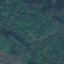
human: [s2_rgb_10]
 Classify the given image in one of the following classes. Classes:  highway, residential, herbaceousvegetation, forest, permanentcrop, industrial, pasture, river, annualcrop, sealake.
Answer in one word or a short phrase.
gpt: Forest